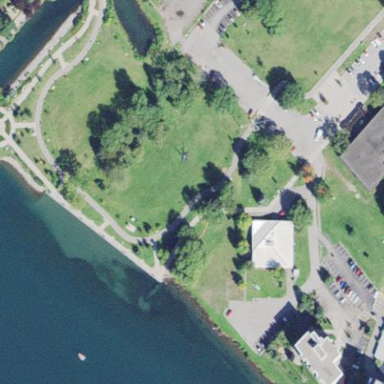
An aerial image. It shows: Park.